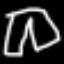
Label: pants